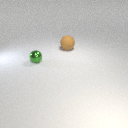
small green metal sphere in front of large brown rubber sphere